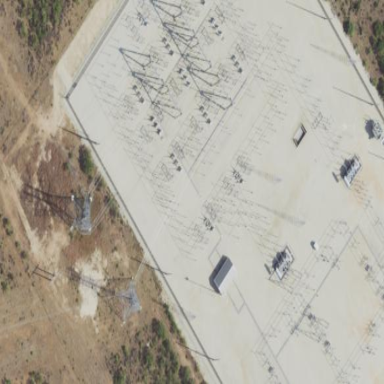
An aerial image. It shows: Outdoor power substation surrounded by fence. This substation operates at the transmission level.